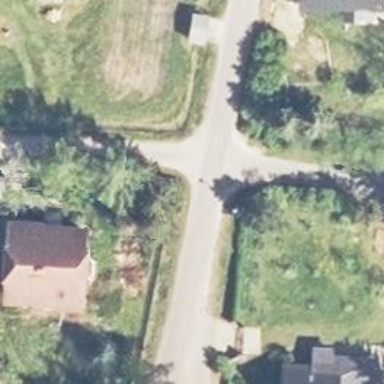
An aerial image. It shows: Road with "give way" sign.